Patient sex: F
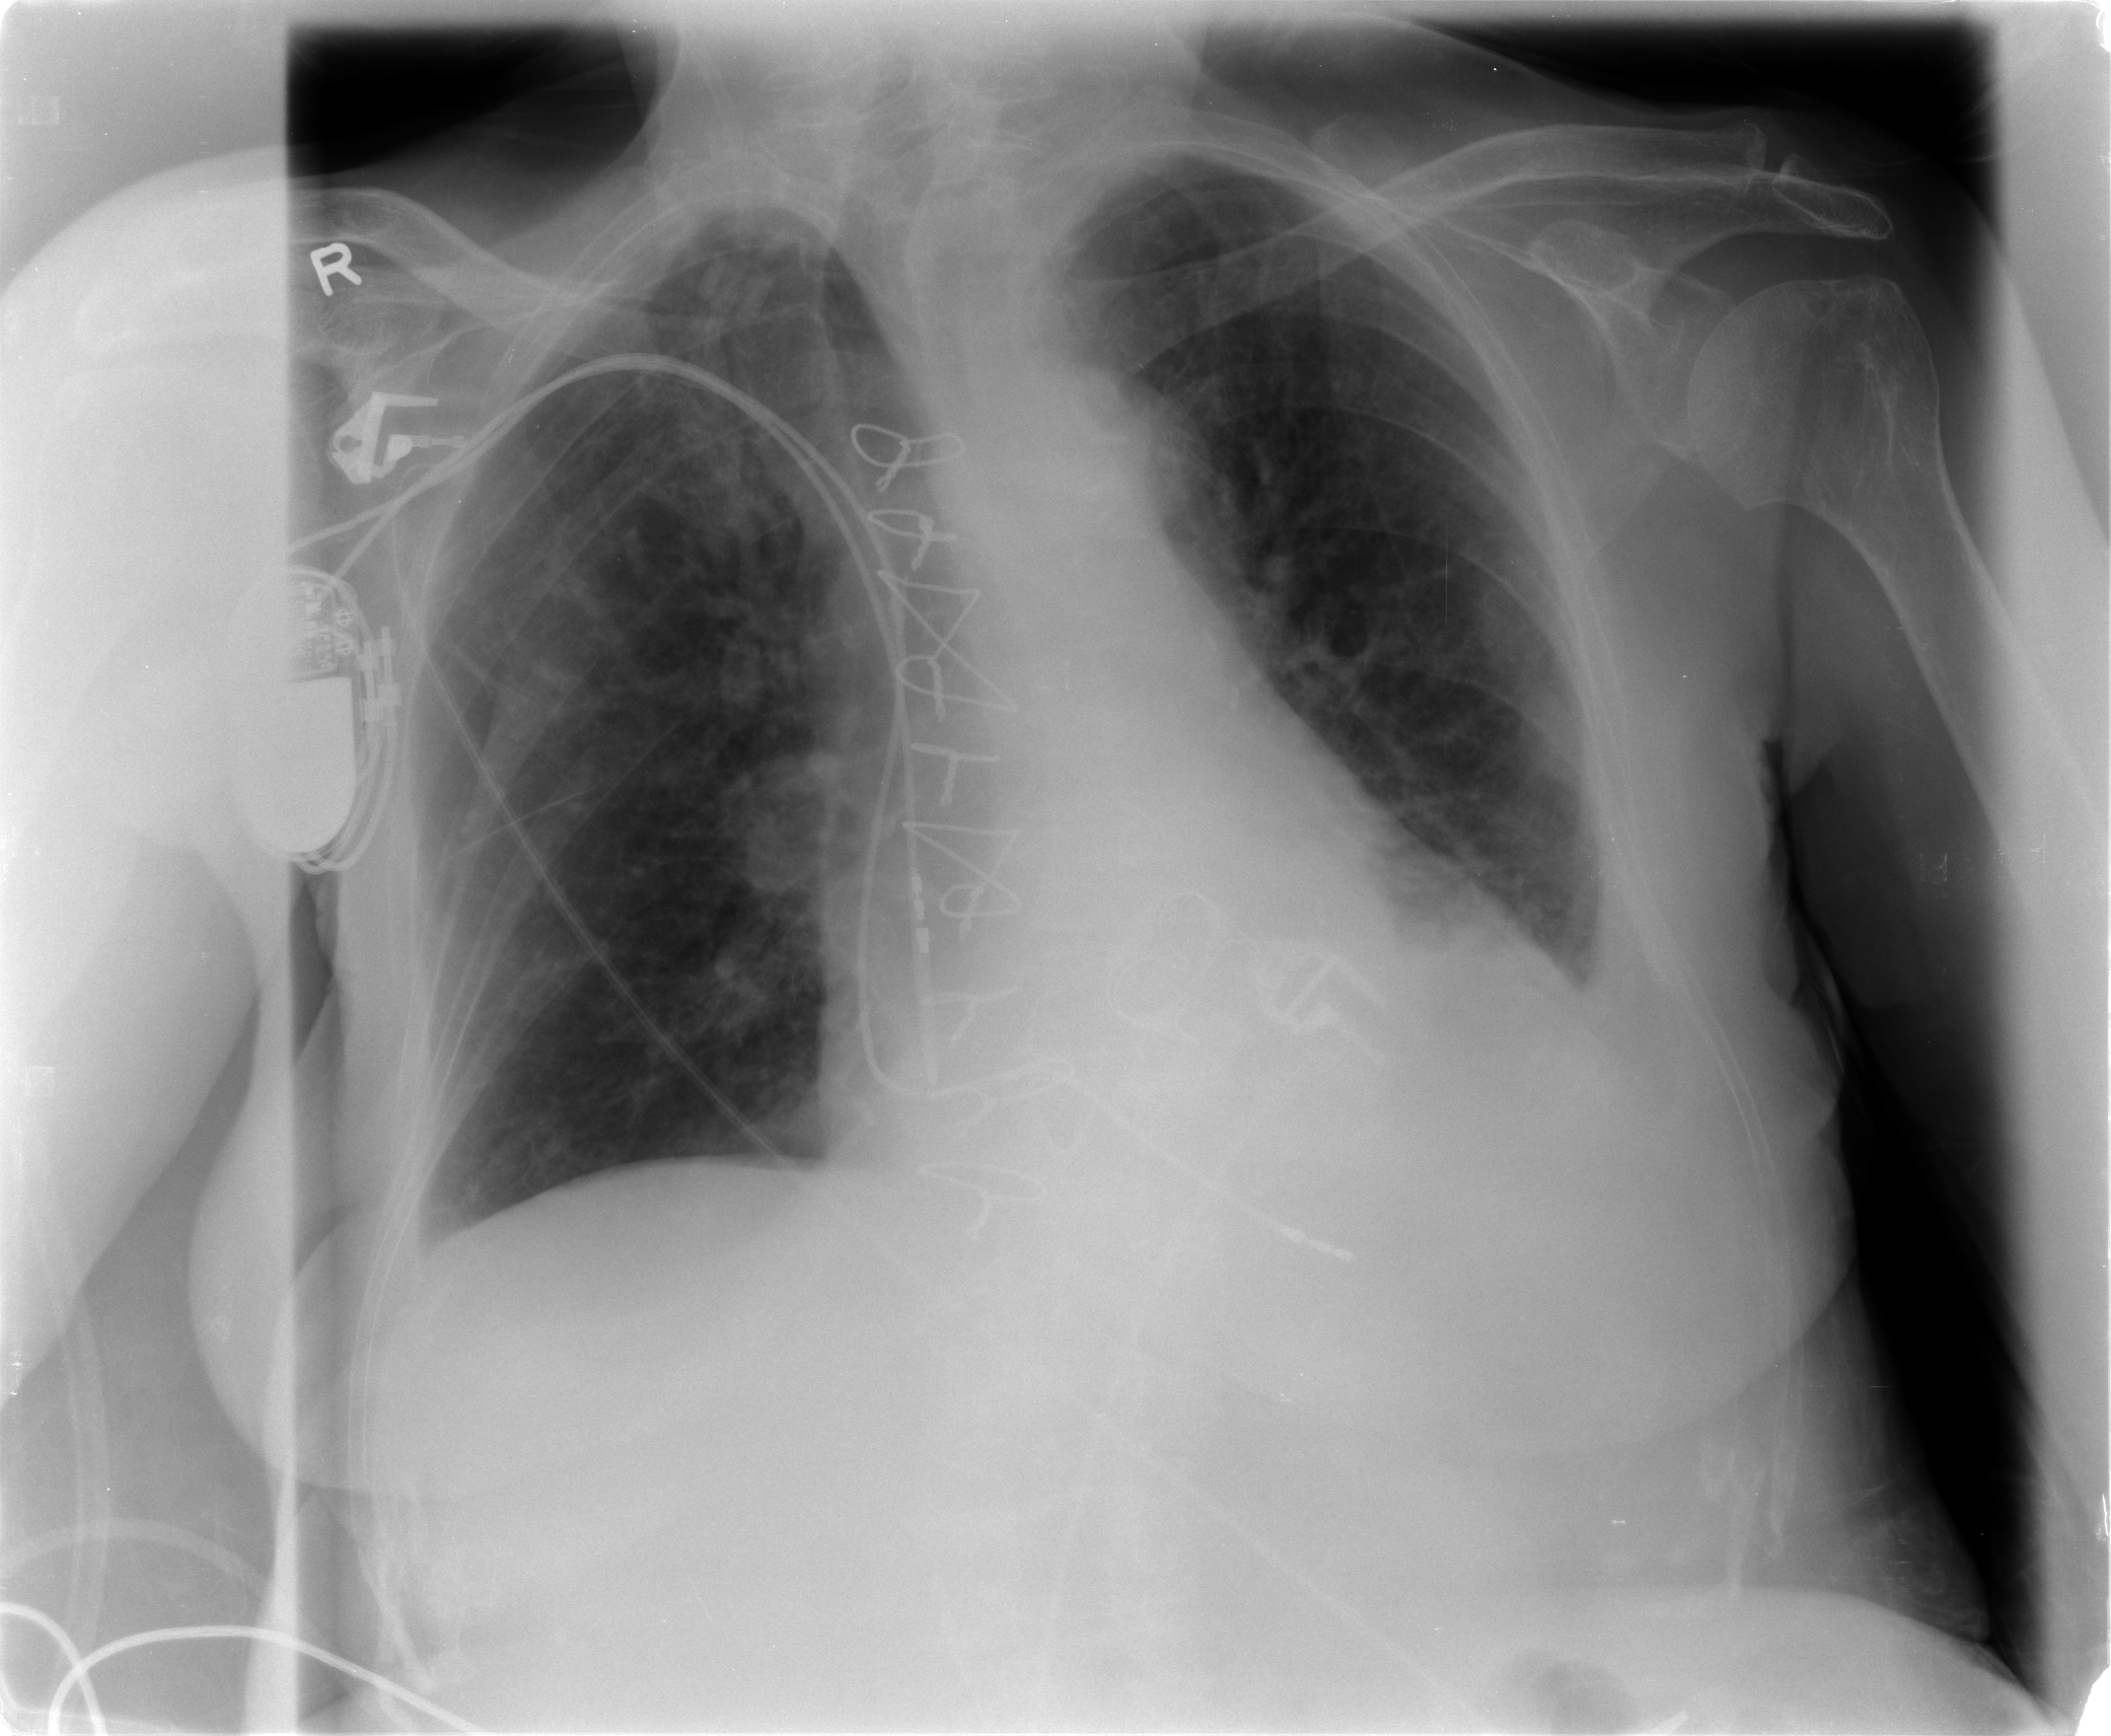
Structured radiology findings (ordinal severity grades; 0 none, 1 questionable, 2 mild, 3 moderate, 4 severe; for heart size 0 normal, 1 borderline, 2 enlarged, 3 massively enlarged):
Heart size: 1
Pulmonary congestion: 2
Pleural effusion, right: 1
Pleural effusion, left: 2
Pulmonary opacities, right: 0
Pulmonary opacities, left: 0
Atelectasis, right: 1
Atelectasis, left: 2